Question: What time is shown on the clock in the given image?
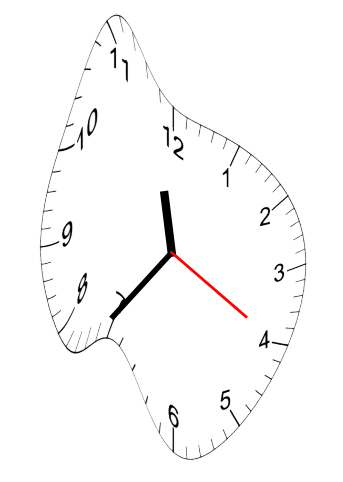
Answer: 11:36:20